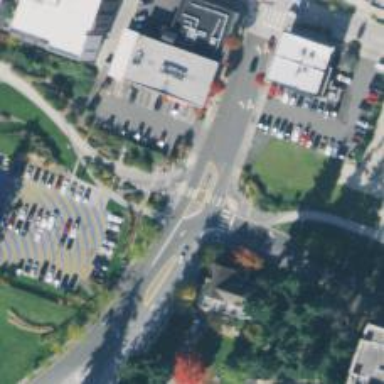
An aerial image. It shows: Footway with asphalt surface leading to traffic island.